Here is the envelope spectrum of one vibration snapshot from a rolling-element bearing, with each characteristic fault-frequency family marked on the frequency axis. Determine the bearing's health state. Answer with exactly one of: normal, inner_race, outer_race, ball.
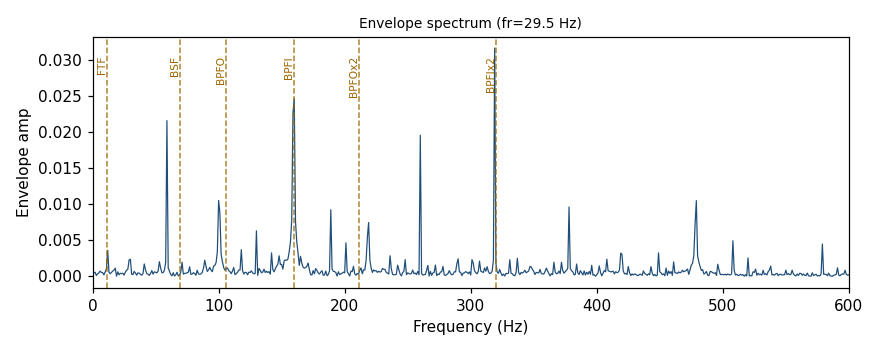
Answer: inner_race